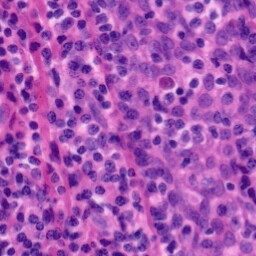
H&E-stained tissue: Tonsil